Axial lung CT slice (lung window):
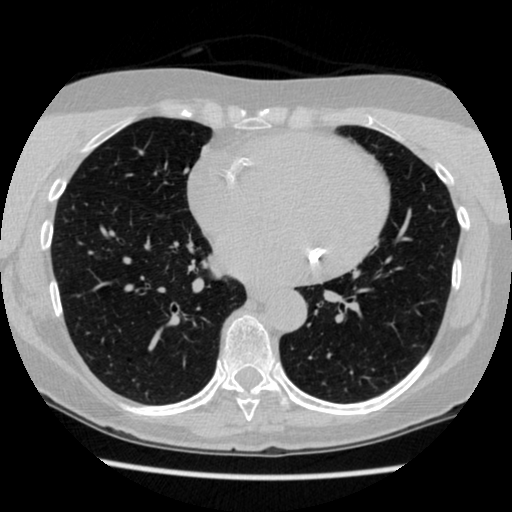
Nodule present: no